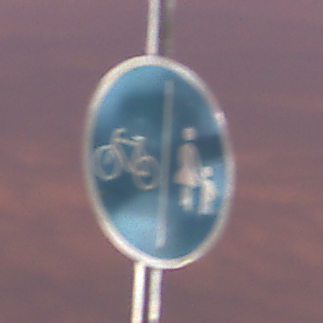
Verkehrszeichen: GetrennterRadUndGehwegRadwegLinks
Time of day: SunriseSunset
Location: Outdoor (Urban)
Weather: PartlyCloudy
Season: NotSpecified
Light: Artificial